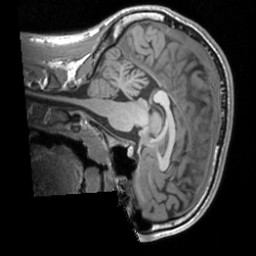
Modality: T1w
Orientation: sagittal
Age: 20
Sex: male
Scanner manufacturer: siemens
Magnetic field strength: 3 T
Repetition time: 1.9 s
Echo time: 0.00226 s